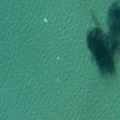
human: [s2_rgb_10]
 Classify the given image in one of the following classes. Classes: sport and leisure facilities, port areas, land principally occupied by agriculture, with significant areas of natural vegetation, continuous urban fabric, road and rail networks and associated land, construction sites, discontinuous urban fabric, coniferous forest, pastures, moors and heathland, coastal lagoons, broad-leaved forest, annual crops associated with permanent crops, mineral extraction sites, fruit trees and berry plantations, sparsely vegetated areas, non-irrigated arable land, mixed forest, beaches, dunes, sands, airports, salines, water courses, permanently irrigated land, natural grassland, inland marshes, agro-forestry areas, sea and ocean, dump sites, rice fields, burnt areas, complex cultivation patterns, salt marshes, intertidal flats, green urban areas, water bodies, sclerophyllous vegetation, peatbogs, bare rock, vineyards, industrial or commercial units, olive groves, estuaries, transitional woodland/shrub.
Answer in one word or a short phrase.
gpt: sea and ocean